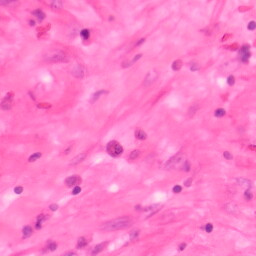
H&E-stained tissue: Colon